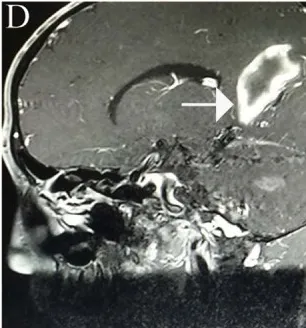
Cerebral haemorrhage. (C,D) large area of cerebral haemorrhage in the left medial temporoparietal area.
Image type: radiology (mri)